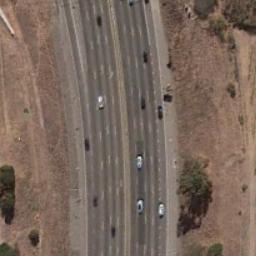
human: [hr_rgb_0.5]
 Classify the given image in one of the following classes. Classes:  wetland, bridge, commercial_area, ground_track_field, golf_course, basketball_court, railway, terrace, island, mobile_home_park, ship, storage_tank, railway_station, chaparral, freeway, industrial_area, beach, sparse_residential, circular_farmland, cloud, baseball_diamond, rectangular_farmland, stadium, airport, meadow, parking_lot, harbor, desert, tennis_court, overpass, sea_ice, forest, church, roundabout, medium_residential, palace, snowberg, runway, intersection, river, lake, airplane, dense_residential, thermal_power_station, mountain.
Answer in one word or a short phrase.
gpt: freeway